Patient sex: M
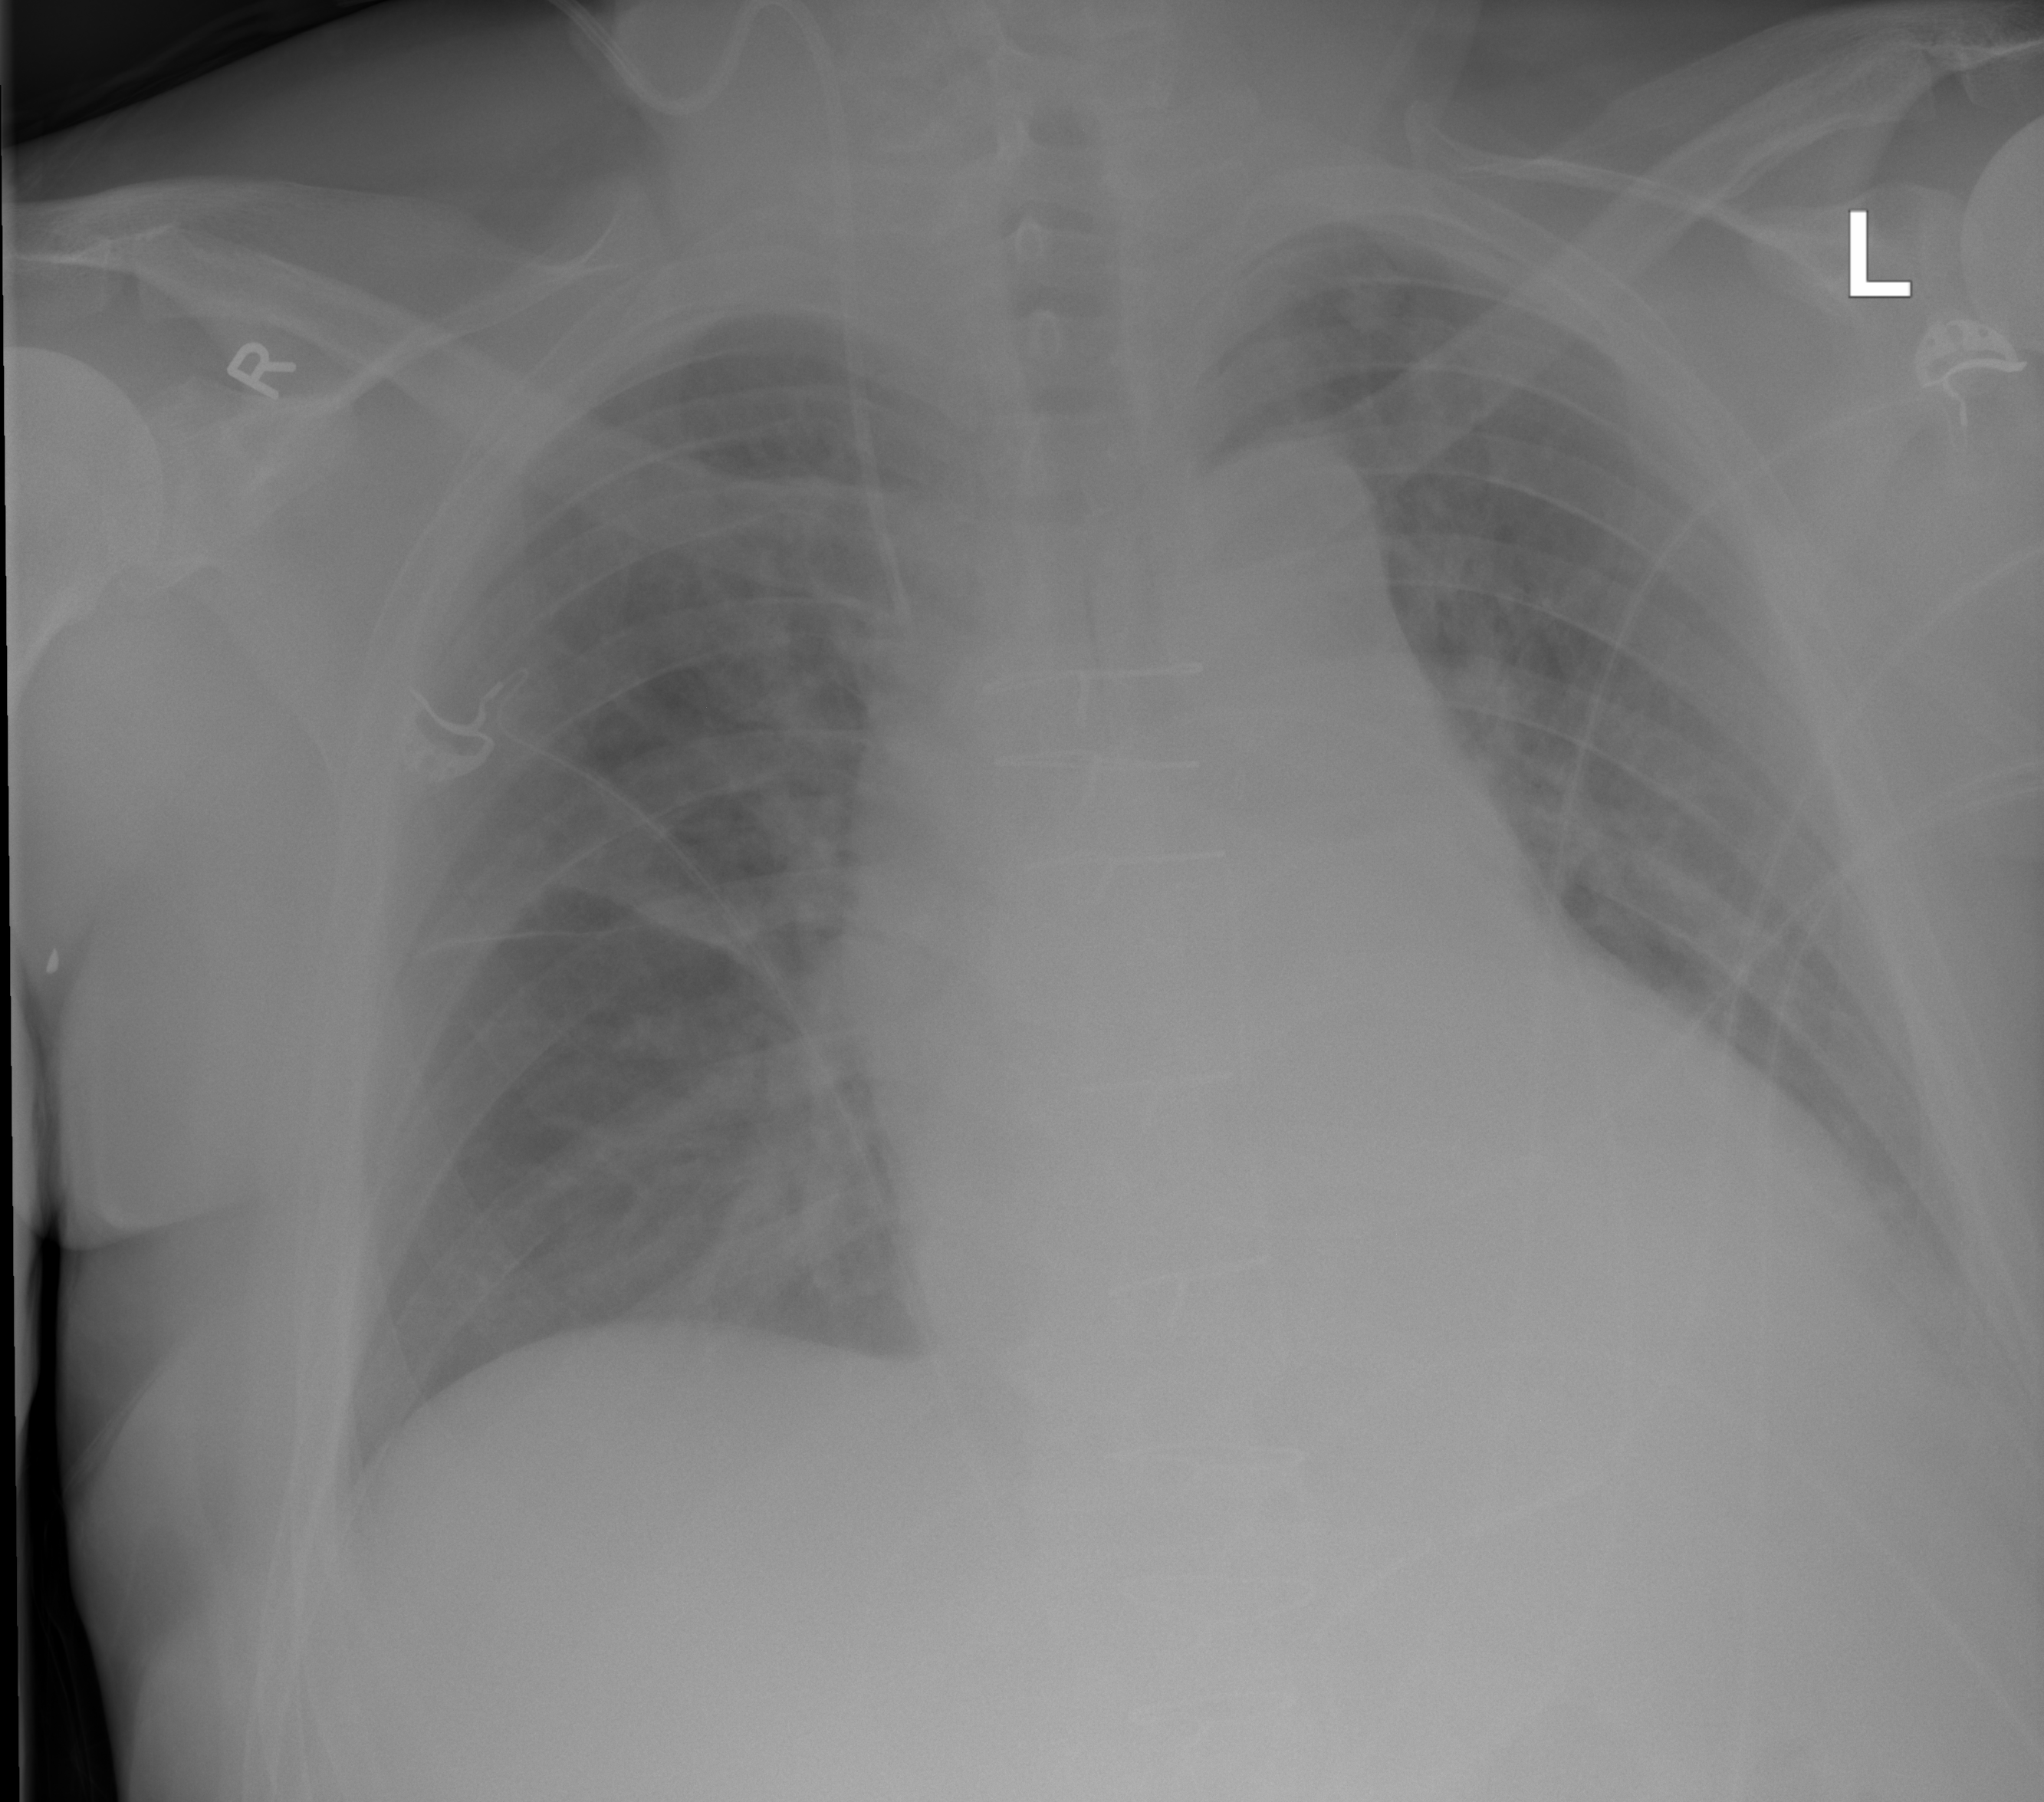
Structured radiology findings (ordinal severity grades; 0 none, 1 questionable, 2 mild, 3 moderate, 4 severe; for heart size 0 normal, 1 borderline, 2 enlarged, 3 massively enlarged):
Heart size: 2
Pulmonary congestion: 2
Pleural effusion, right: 0
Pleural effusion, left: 0
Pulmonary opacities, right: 0
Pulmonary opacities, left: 0
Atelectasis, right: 2
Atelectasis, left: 2